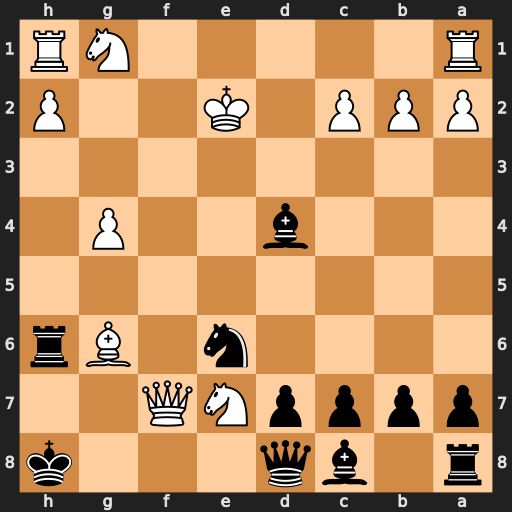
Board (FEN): r1bq3k/ppppNQ2/4n1Br/8/3b2P1/8/PPP1K2P/R5NR
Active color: b
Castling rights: -
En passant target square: -
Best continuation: Ng5 Qe8+ Qxe8